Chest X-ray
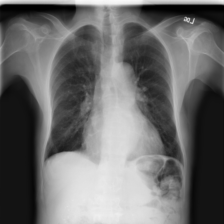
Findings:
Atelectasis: negative
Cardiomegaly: negative
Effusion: negative
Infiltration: negative
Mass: negative
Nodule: negative
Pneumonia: negative
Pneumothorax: negative
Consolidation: negative
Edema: negative
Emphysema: negative
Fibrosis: negative
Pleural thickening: negative
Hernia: negative